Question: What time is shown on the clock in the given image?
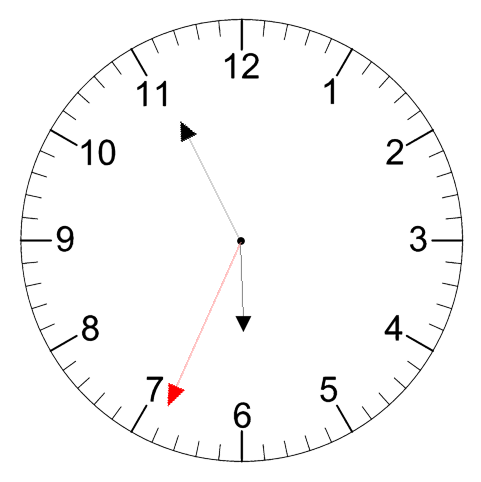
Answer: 05:55:34